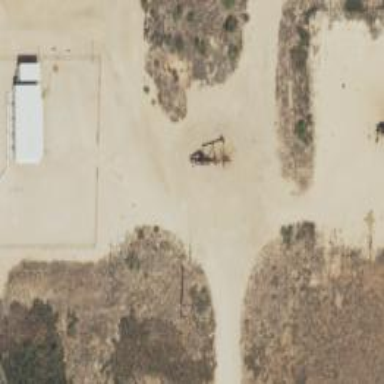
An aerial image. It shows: Petroleum well.